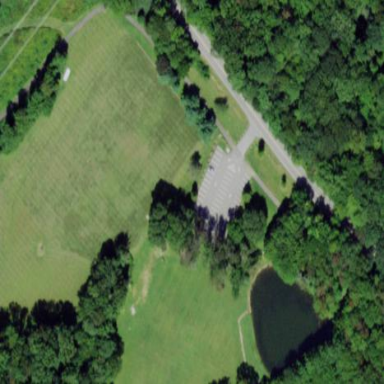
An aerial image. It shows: Recreation ground.